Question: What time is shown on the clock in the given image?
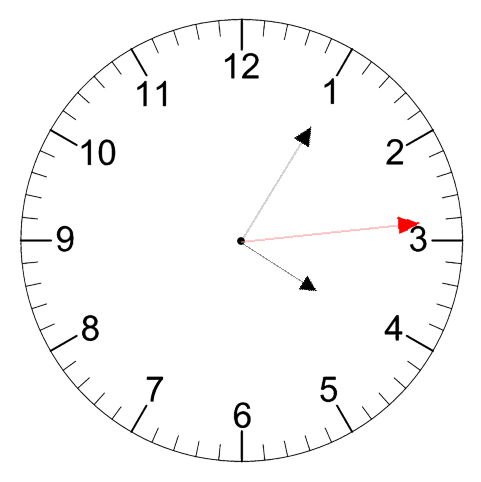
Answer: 04:05:14